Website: macys
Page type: review-order
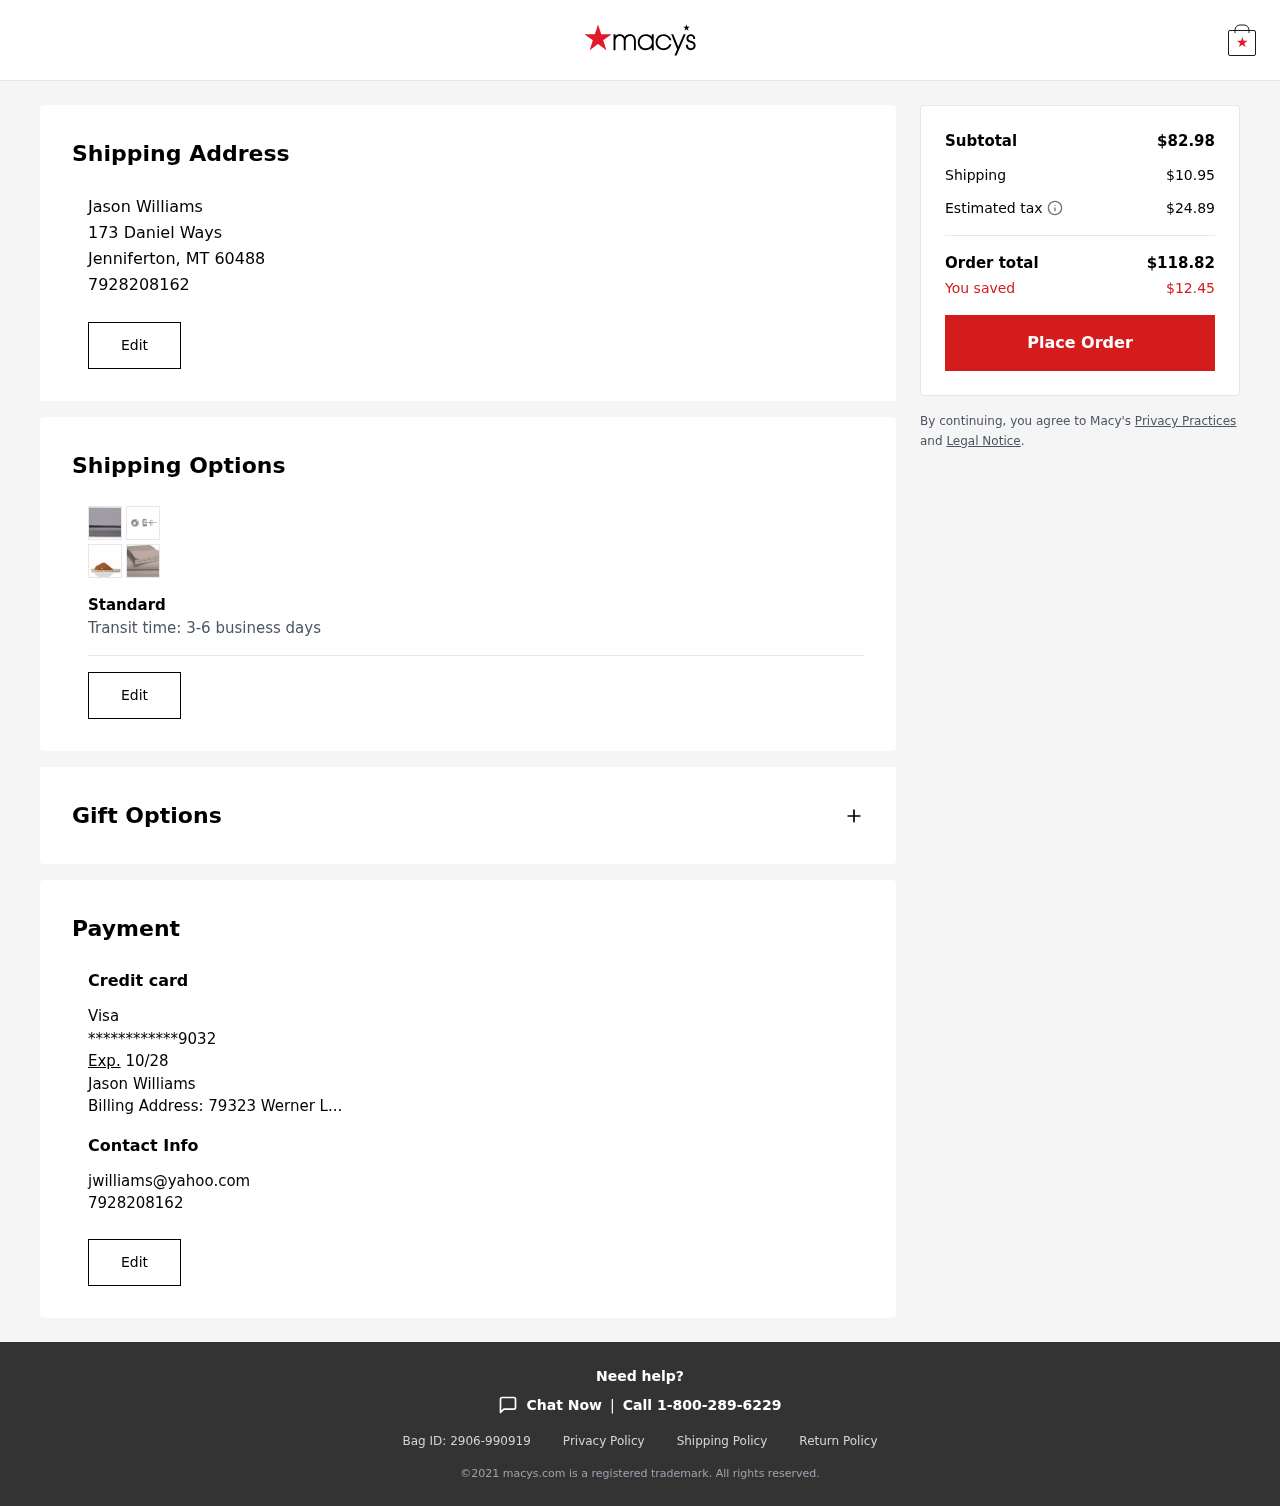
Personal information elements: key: PII_CARD_EXPIRY
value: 10/28
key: PII_CARD_LAST4
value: ************9032
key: PII_CARD_TYPE
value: Visa
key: PII_EMAIL2
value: jwilliams@yahoo.com
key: PII_FULLNAME
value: Jason Williams
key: PII_FULLNAME2
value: Jason Williams
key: PII_PHONE
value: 7928208162
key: PII_PHONE2
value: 7928208162
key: PII_STREET
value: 173 Daniel Ways
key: PII_STREET2
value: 79323 Werner L...
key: PII_CITY_STATE_ZIP
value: Jenniferton, MT 60488
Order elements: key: ORDER_SUBTOTAL
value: $82.98
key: ORDER_SHIPPING_COST
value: $10.95
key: ORDER_TAX
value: $24.89
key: ORDER_TOTAL
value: $118.82
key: ORDER_SAVINGS
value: $12.45